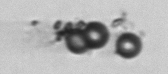
Label: bead